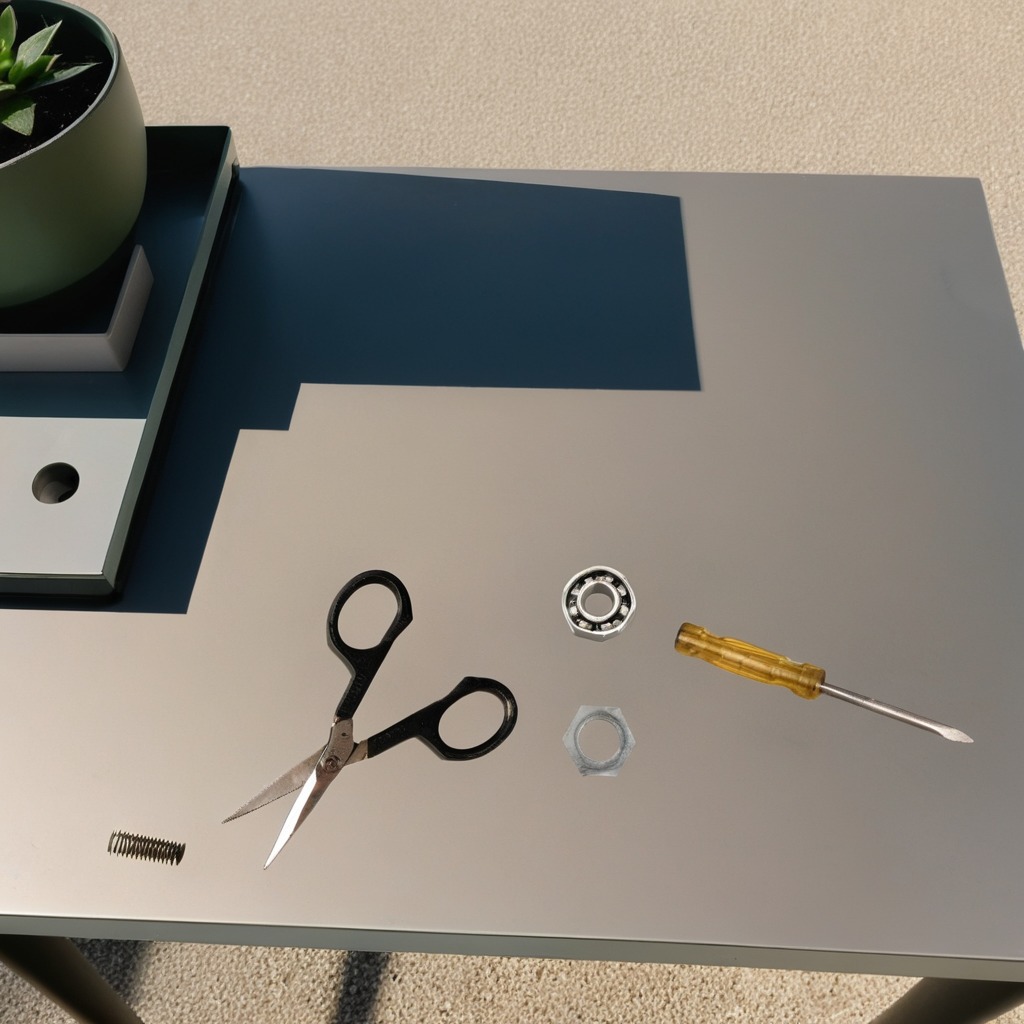
A ball bearing, a coiled metal spring, a screwdriver, a metal nut, and a pair of scissors are lying on the table.